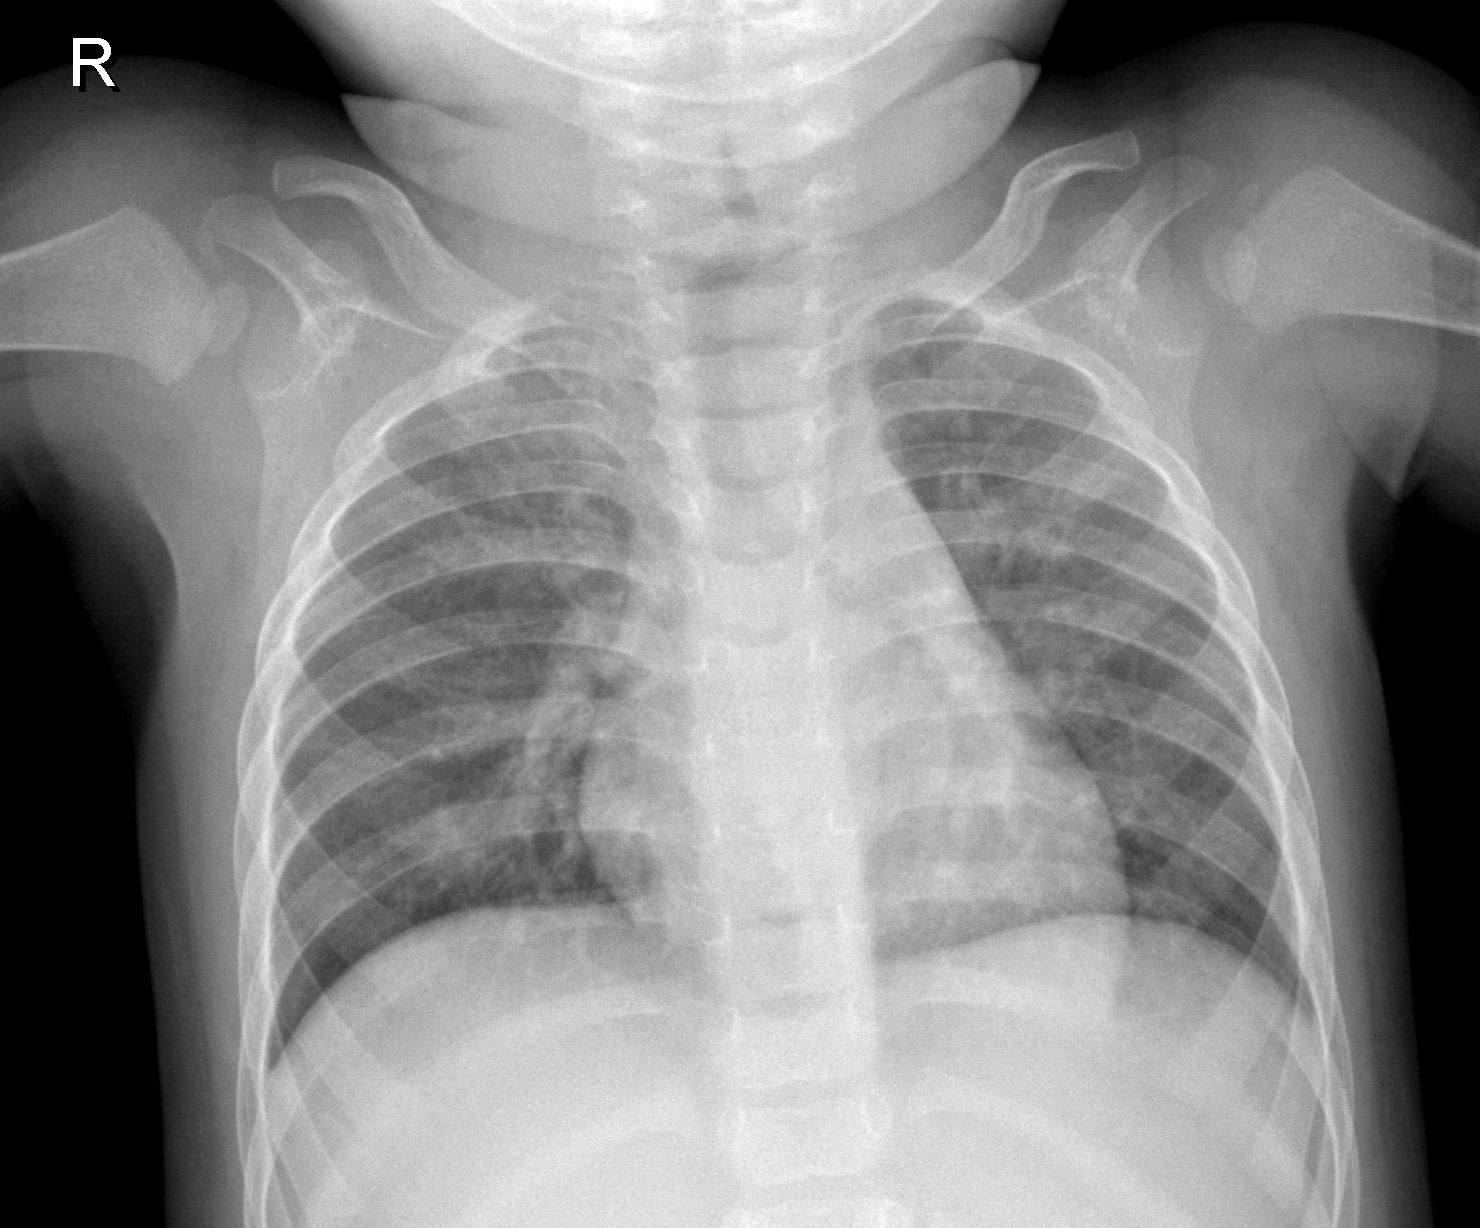
Diagnosis: NORMAL